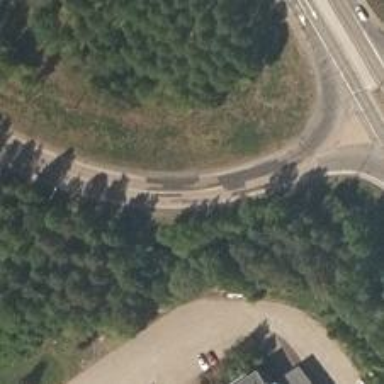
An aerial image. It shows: Trunk link road with asphalt surface. The road has functional class of tertiary.